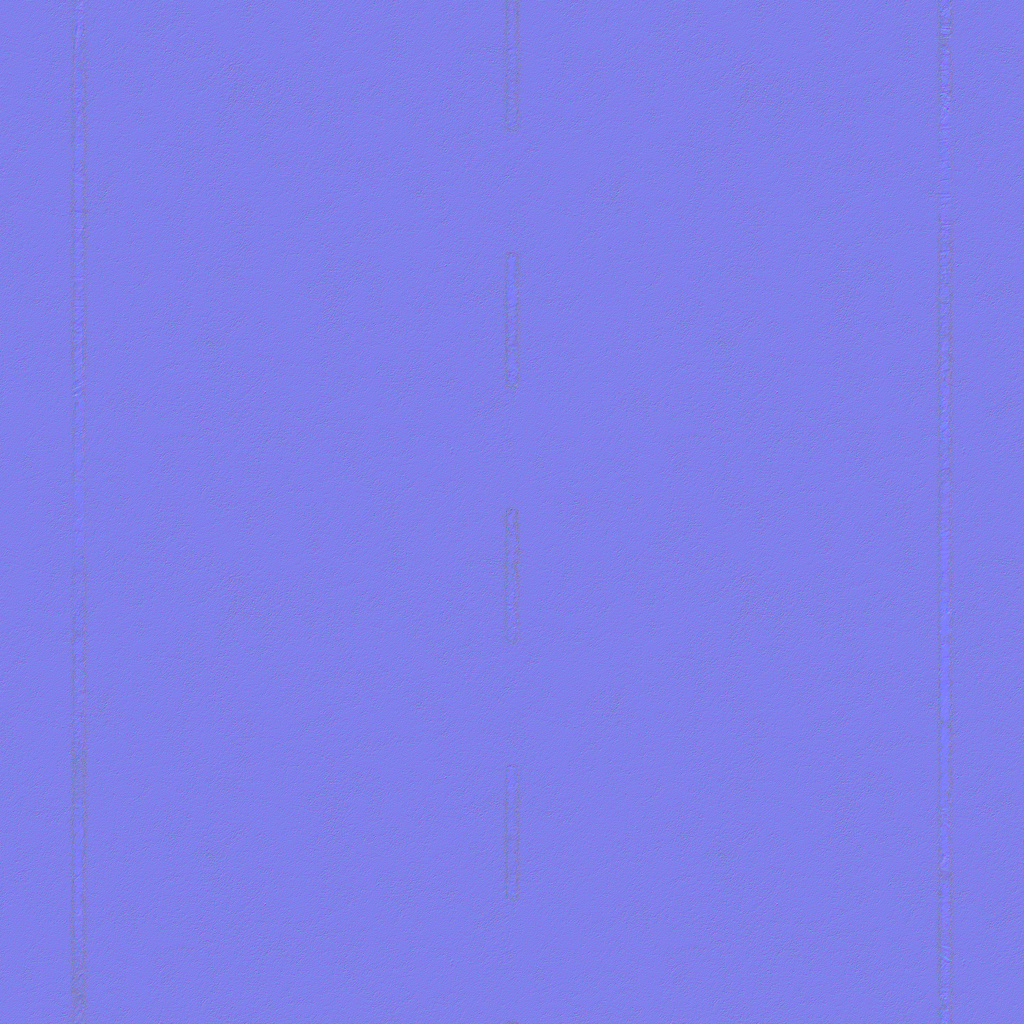
Texture map type: NormalDX